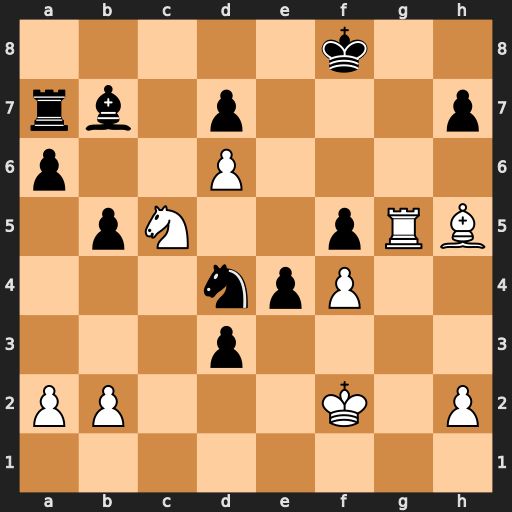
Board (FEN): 5k2/rb1p3p/p2P4/1pN2pRB/3npP2/3p4/PP3K1P/8
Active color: w
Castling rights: -
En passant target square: -
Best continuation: Nxd7#